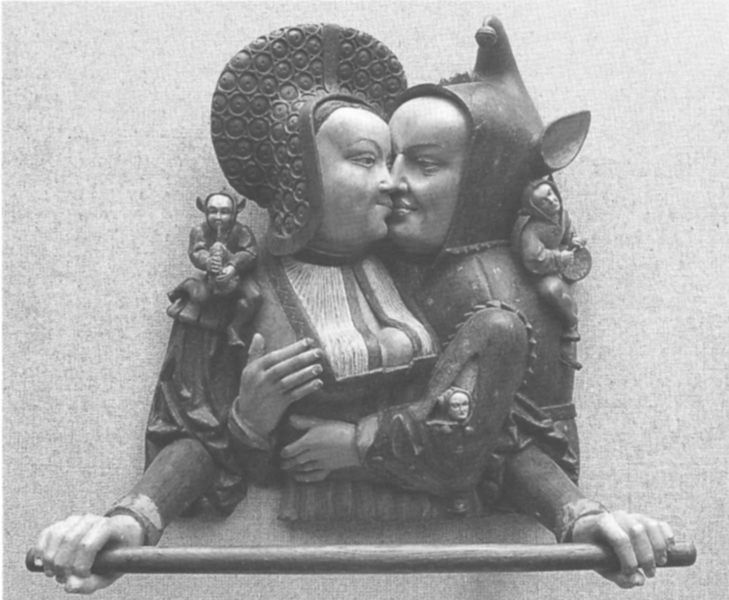
Titel: Handtuchhalter
Künstler: Arnt van Tricht
Standort: Herstellungsort: Kalkar (EU - D - NRW)
Institution: Kleve, Städtisches Museum Haus Koekkock
Schlagwörter: hand, mann, busen, frau, ohr, hände, paar, stock, relief, kuss, küssen, umarmung, stab, figuren, plastik, narr, narren, rüstung, teufel, mittelalter, stange, kopfschmuck, narrenkappe, hofdame, kapuze, neuzeit